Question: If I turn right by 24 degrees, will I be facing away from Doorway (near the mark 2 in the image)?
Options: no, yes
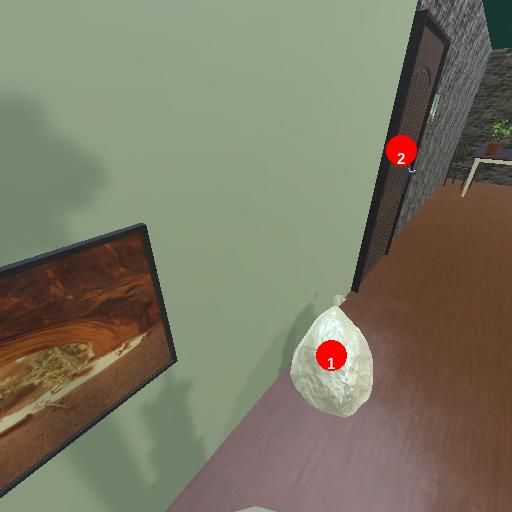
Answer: no